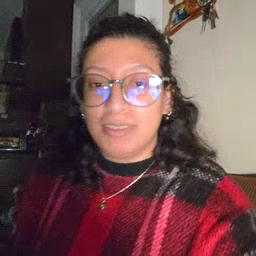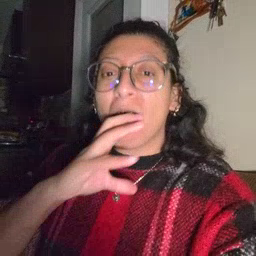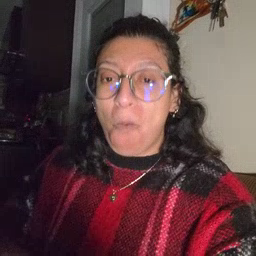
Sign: old